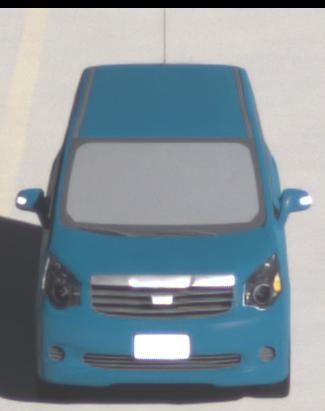
Make: Toyota
Model: Noah
Detailed model: Voxy R70G
Model produced from: 2007
Model produced until: 2013
Doors: 5
Color: blue
Road condition: wet road
Daytime: morning or afternoon
Contrast: high contrast